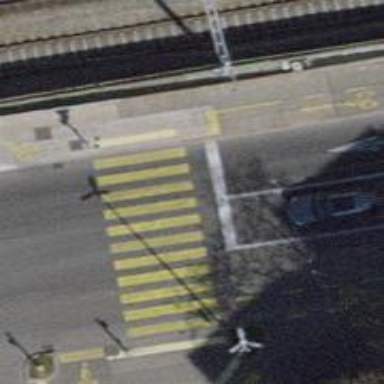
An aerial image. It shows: Secondary road with asphalt surface and trolley wires.